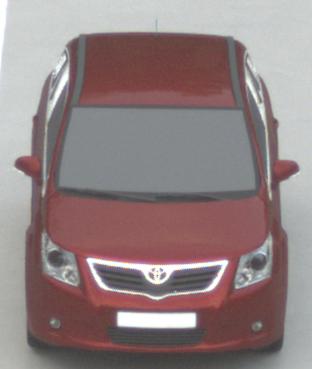
Make: Toyota
Model: Avensis 1.6
Detailed model: Avensis (T27) Notch Back
Model produced from: 2009/01
Model produced until: 2010/08
Doors: 4
Color: red
Road condition: wet road
Daytime: sunrise or sunset
Contrast: low contrast